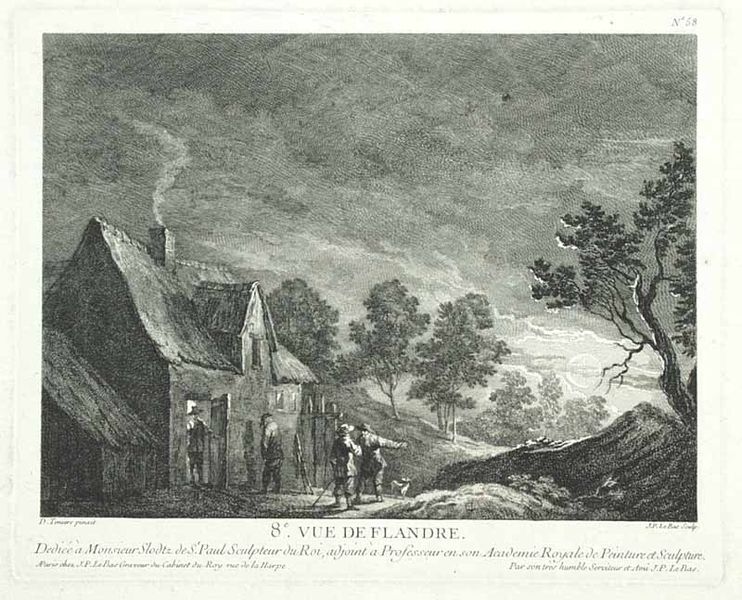
Titel: 8e vue de Flandre
Künstler: Jacques-Philippe Lebas
Standort: Karlsruhe
Institution: Staatliche Kunsthalle Karlsruhe
Schlagwörter: baum, dunkel, felsen, feuer, gewitter, himmel, laub, mann, schatten, weiß, wolken, bäume, grün, landschaft, menschen, äste, abend, fenster, frankreich, geste, grau, hell, hintergrund, hut, hüte, licht, männer, nacht, paris, reden, schwarz, skizze, strasse, stroh, tür, zeichnung, blick, dach, gebäude, haus, hund, hunde, tier, weg, wiese, wolke, zaun, gespräch, leute, wirtschaft, arm, mensch, rahmen, bild, holland, ast, feld, häuser, hügel, natur, stamm, einsam, gatter, gitter, hütte, pfad, rauch, sonne, personen, blatt, england, wald, bauern, kamin, landleben, schornstein, schuppen, stock, holzschnitt, schrift, papier, düster, ansicht, naturalismus, unterhaltung, stab, fels, dorf, dächer, giebel, grafik, graphik, sonnenuntergang, bauernhof, hof, türe, schlot, arbeiter, französisch, böschung, romantik, sturm, unwetter, könig, rauchen, inschrift, woken, lichteinfall, zeigen, striche, mondlicht, eingang, erker, mond, offen, schaf, scheune, strohdach, linie, bedeckt, kohle, draußen, druck, mondschein, schwarz-weiß, sichel, radierung, stich, titel, widmung, illustration, streit, text, stöcke, beschriftung, bleistift, degen, rue, untertitel, himme, landschaftsbild, sicht, jäger, ländlich, romantisch, wanderer, bauernhaus, stall, richtung, gaube, kate, ankunft, geöffnet, vue, kupferstich, armut, hirte, ziege, akademie, gasthaus, gasthof, öffnen, vollmond, haustür, schenke, shilouette, stick, racuh, flandern, mondaufgang, mondnacht, graz, landschaftsdarstellung, sock, genredarstellung, männner, taverne, landsknechte, belgien, ond, redierung, erdwall, pinkeln, bergleute, print, solken, nachtstück, einkehr, paper, de, 8, vue de flandre, bieseln, pissen, wirtschaft#, rauchender schornstein, flandre, text-bild, flander, falndern, erleichterung, zieghe, locrauch, 4 mäller